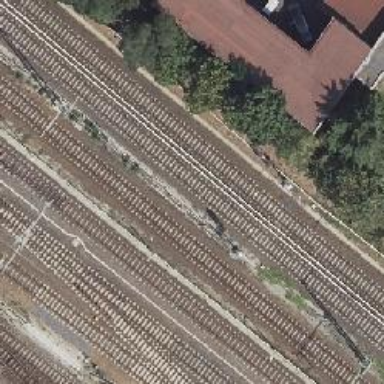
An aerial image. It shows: Railway signal.